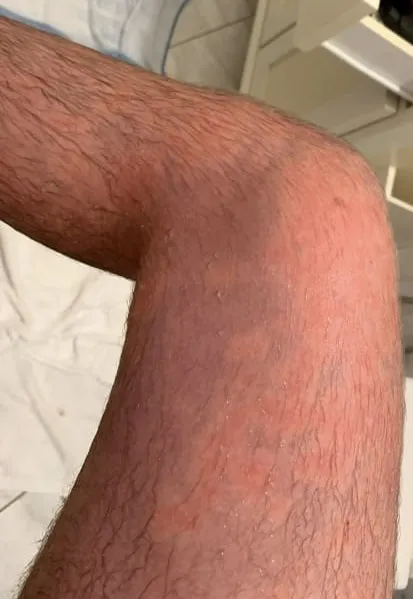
Appearance of erythromelalgia in the right thigh.
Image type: medical_photograph (skin_photograph)